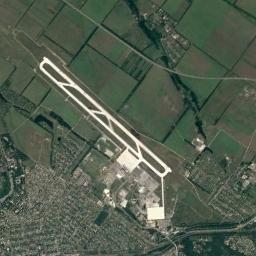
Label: airport